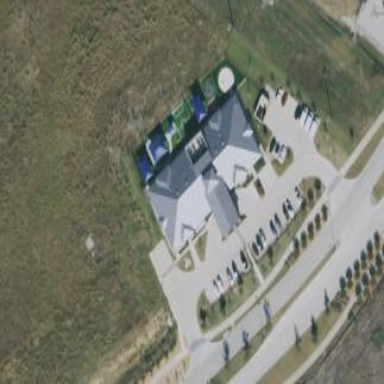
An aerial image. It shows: Kindergarten building.